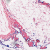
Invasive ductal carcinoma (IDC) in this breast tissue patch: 0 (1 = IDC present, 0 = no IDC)